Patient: sex M, age 57
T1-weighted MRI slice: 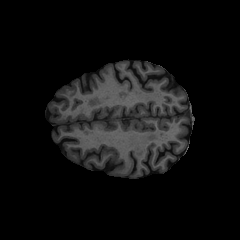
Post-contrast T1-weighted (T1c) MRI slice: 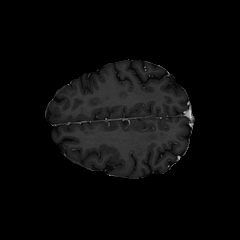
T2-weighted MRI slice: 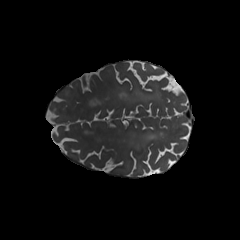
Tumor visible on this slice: no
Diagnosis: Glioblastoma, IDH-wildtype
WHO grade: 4